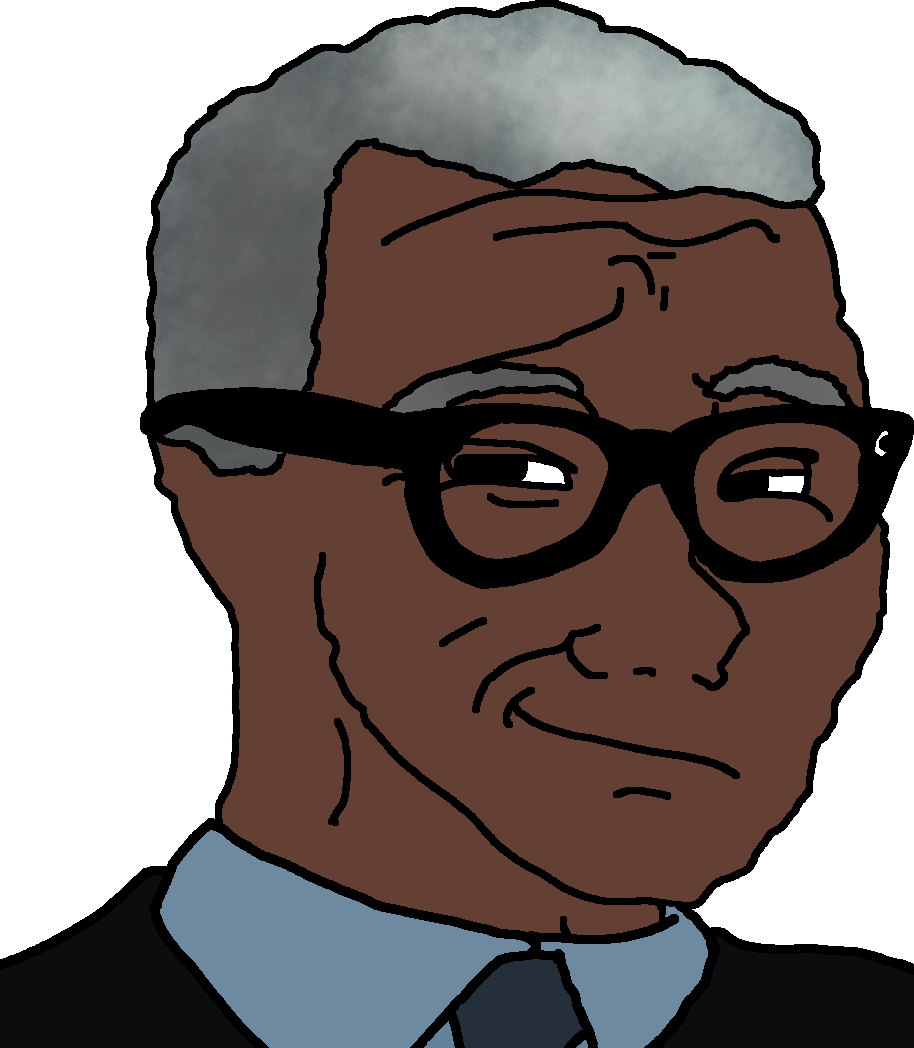
Label: 5_Smugjak